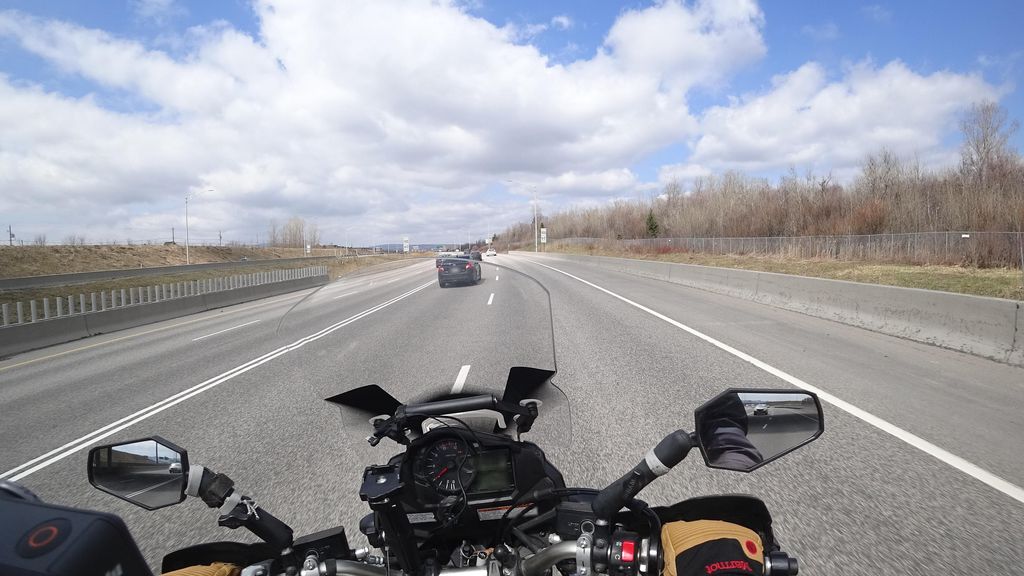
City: quebec_city